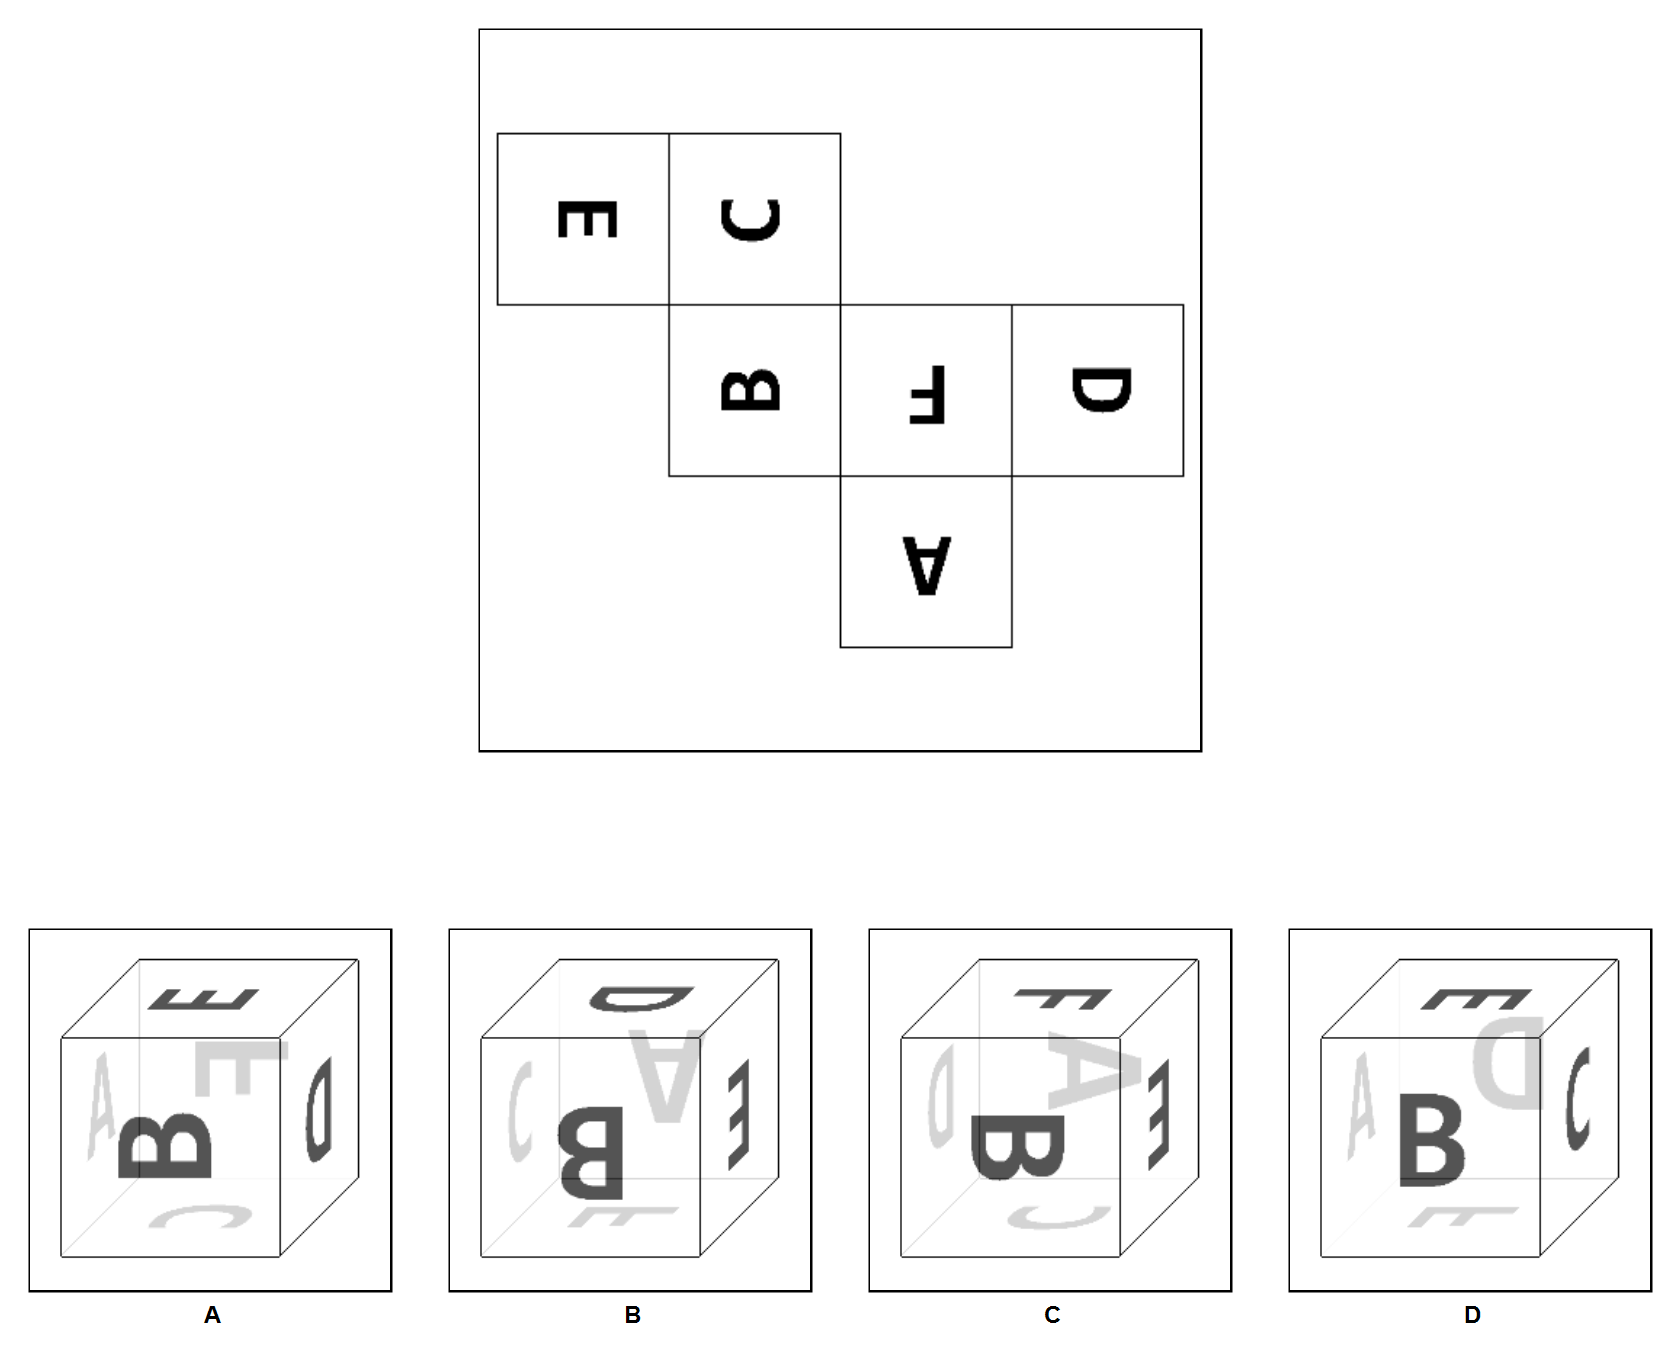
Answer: D